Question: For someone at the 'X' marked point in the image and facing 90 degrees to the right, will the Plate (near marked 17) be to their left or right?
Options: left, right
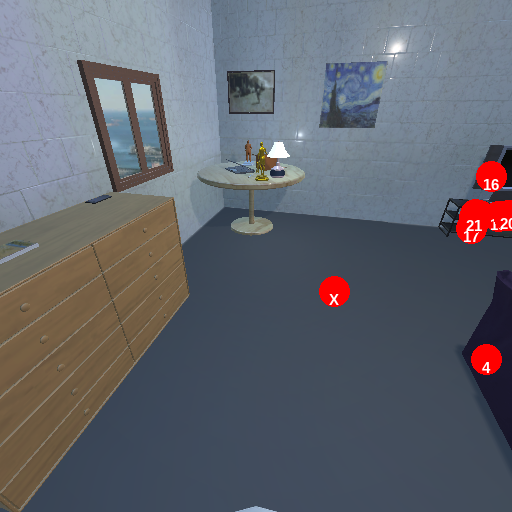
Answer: left